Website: crate-barrel
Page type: cart
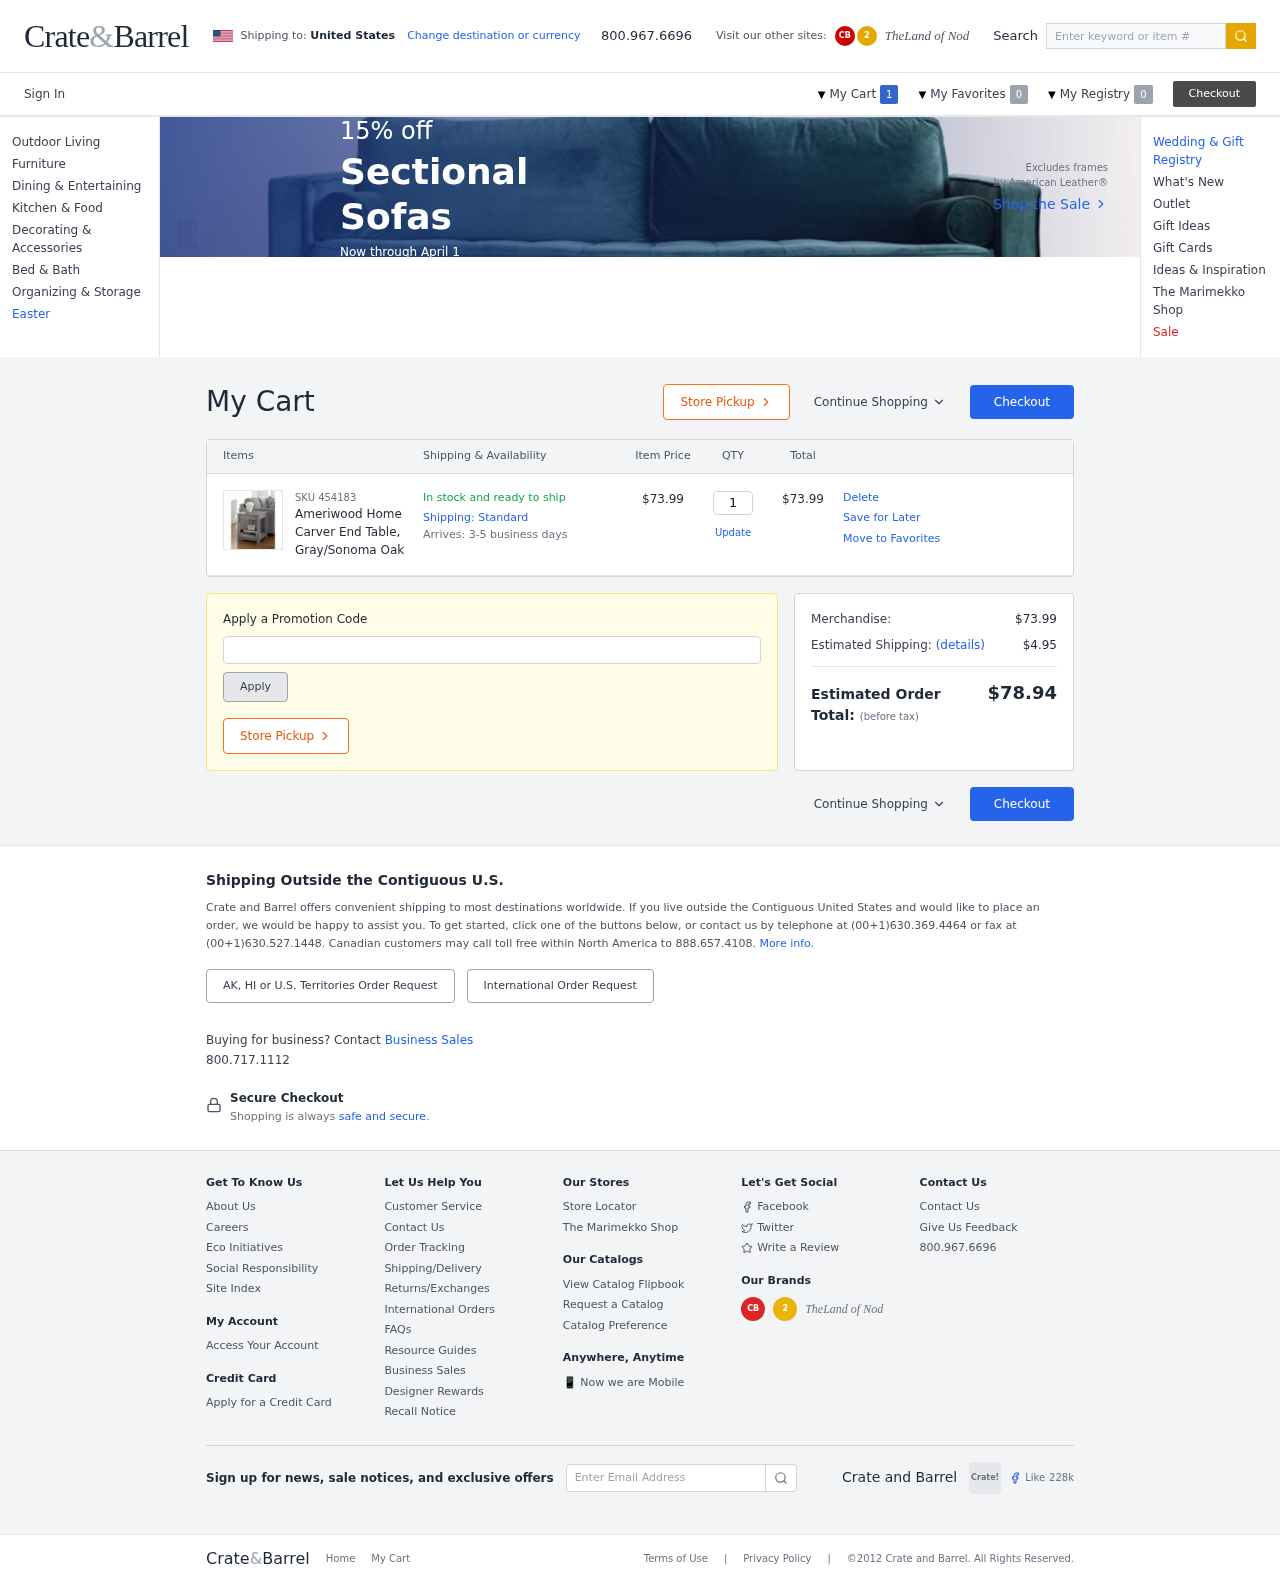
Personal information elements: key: PII_PROMO_CODE
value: VIP0422
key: PII_COUNTRY
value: United States
Product elements: key: PRODUCT1_NAME
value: Ameriwood Home Carver End Table, Gray/Sonoma Oak
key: PRODUCT1_PRICE
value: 73.99
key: PRODUCT1_QUANTITY
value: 1
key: PRODUCT1_SKU
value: SKU 454183
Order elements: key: ORDER_NUM_ITEMS
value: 1
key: ORDER_ITEM_TOTAL
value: $73.99
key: ORDER_SUBTOTAL
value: $73.99
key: ORDER_SHIPPING_COST
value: $4.95
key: ORDER_TOTAL
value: $78.94
Search elements: key: HEADER_SEARCH
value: Enter keyword or item #